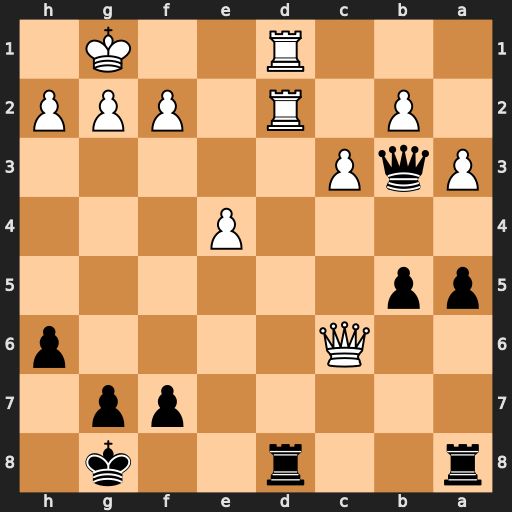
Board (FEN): r2r2k1/5pp1/2Q4p/pp6/4P3/PqP5/1P1R1PPP/3R2K1
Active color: b
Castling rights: -
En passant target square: -
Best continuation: Qxd1+ Rxd1 Rxd1#